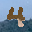
Label: 4